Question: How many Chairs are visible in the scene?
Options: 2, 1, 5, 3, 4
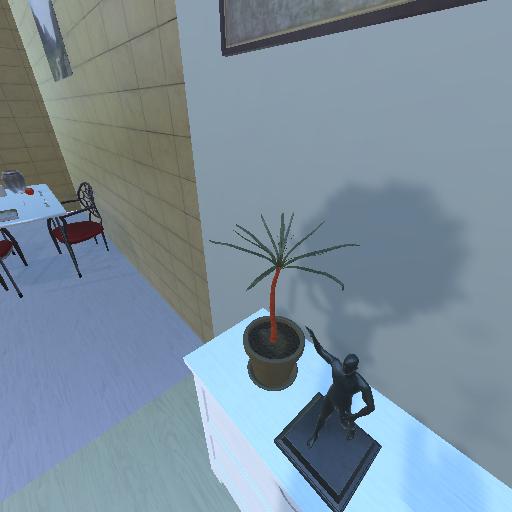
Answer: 2